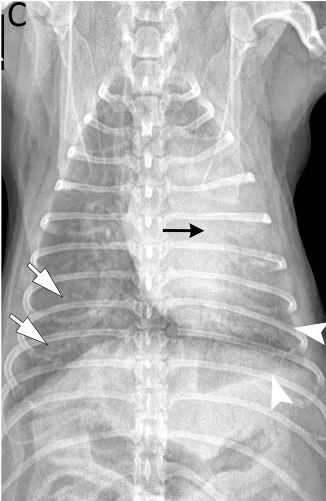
Five years post left cranial lobectomy, radiographic lesions were still present especially in the left caudal lung lobe of a 6-year-old Miniature poodle. (B) Right lateral projection revealing radiographic lesions (black and white arrows) similar to those on the left and most prominent in the caudodorsal lung field. They are less extensive in the ventral aspect of the thorax in comparison to the left lateral view. Note that some lesions maybe less distinct due to motion artifact.
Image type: radiology (x_ray)